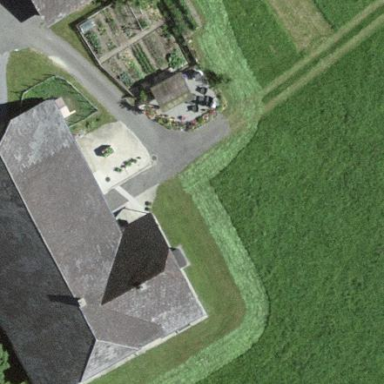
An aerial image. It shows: Farm building.